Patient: sex M, age 69
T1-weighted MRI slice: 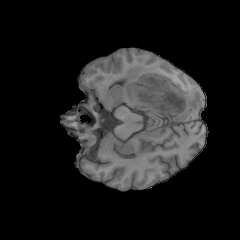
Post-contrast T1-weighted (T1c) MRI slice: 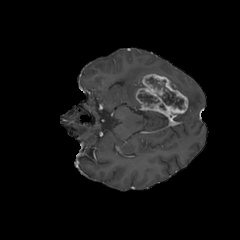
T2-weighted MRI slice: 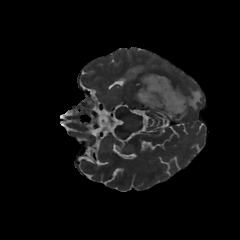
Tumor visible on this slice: yes
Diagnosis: Glioblastoma, IDH-wildtype
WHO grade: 4